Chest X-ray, AP view. Patient: 37 years old, sex F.
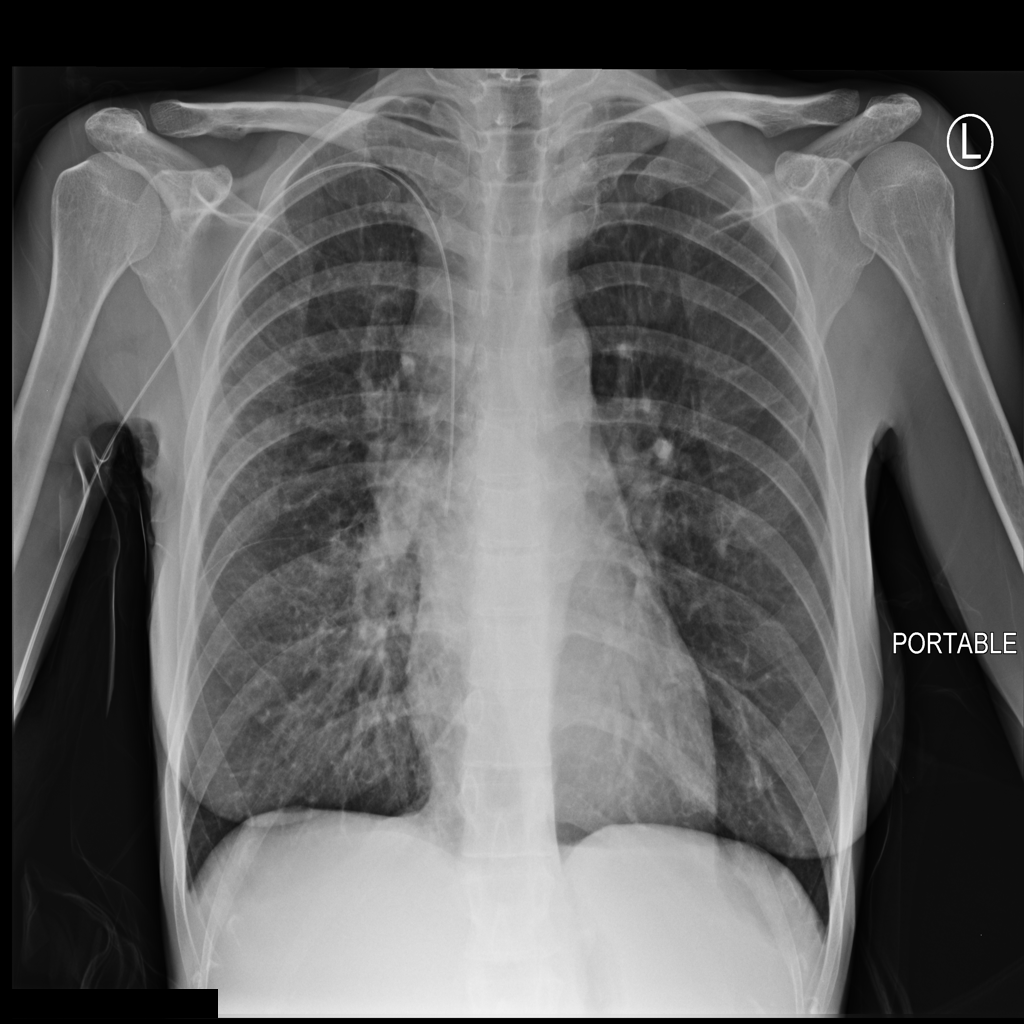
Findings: No Finding